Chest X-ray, PA view. Patient: 32 years old, sex M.
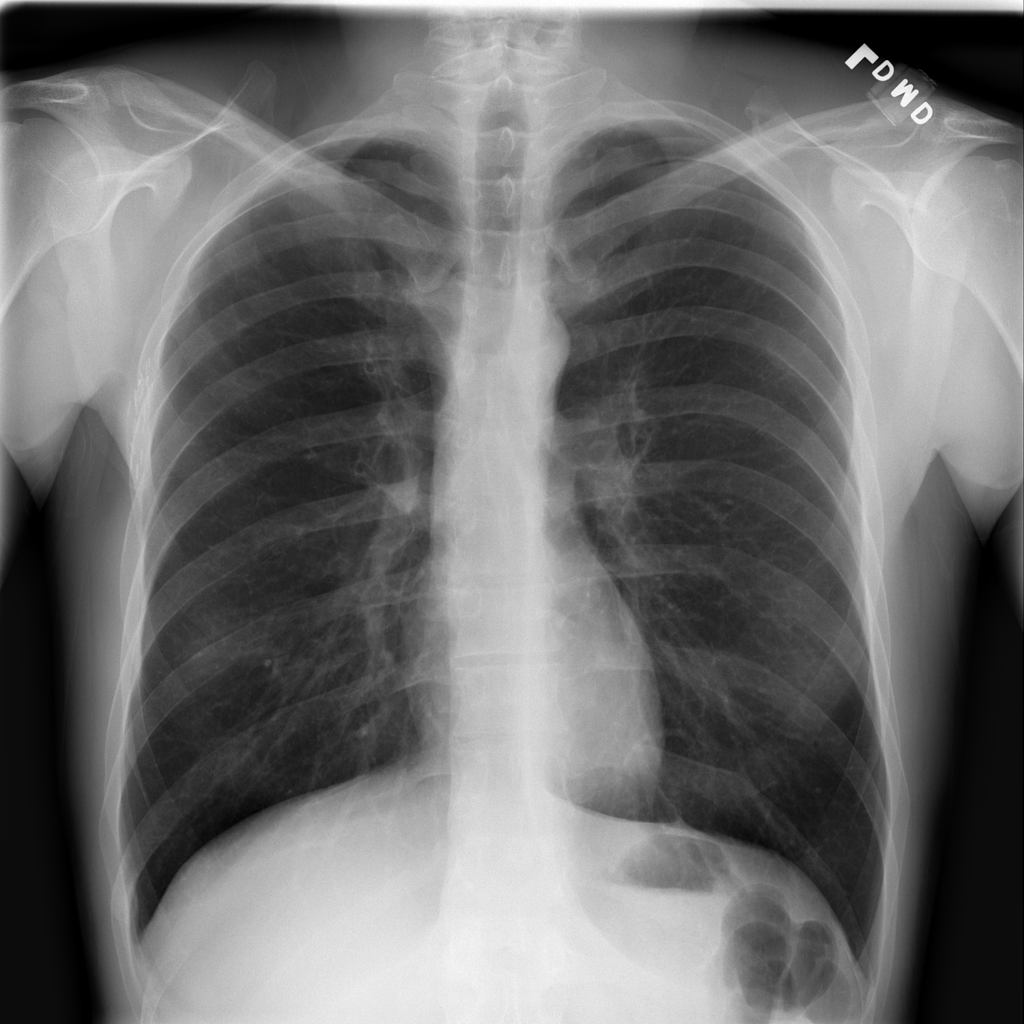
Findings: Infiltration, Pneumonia